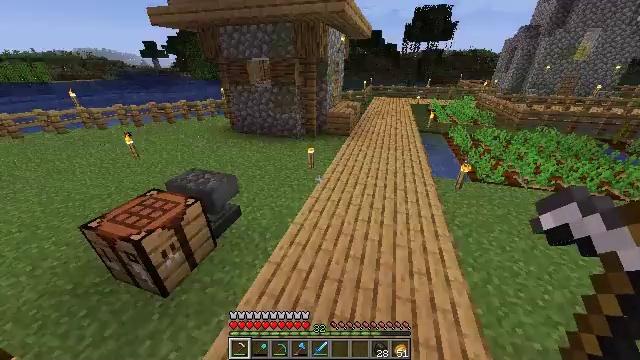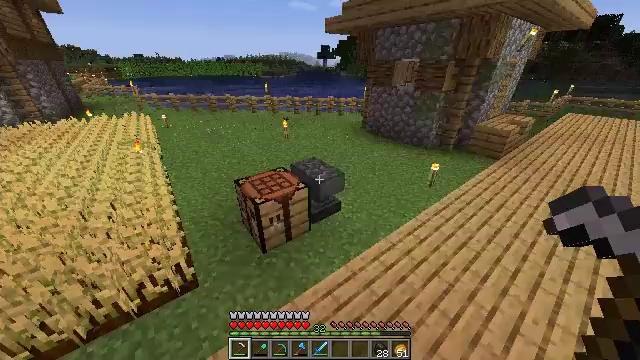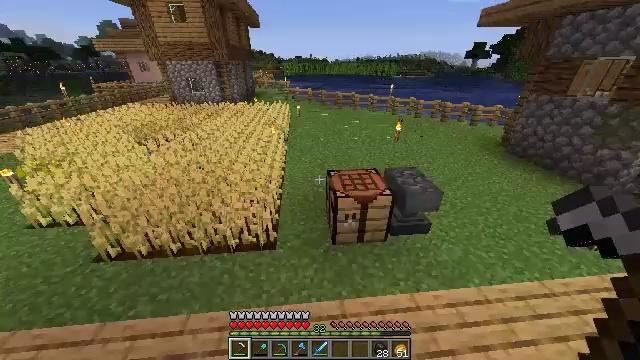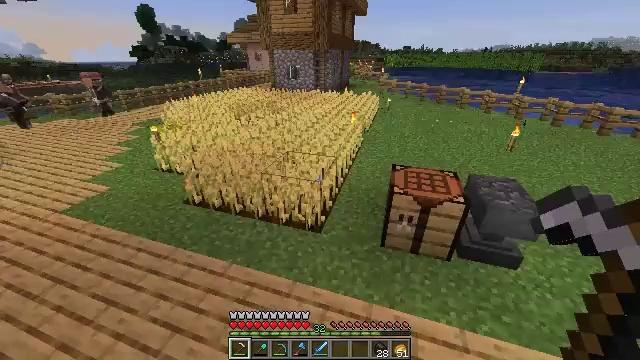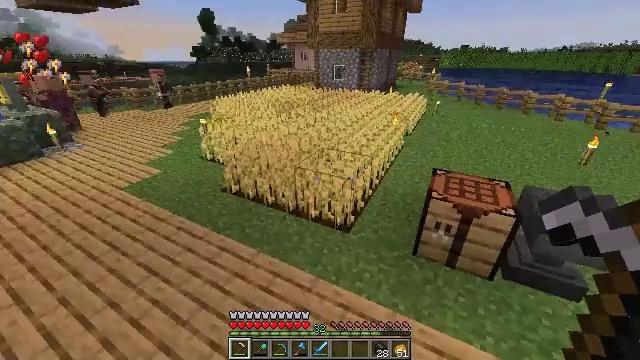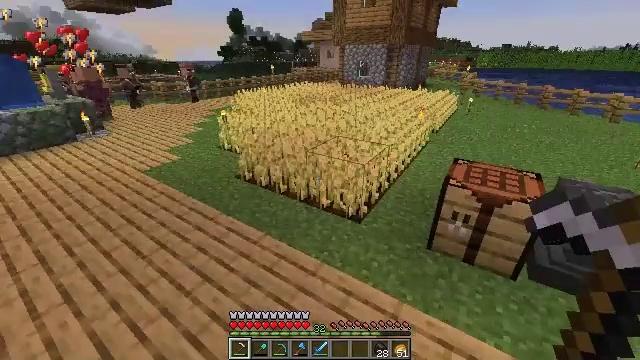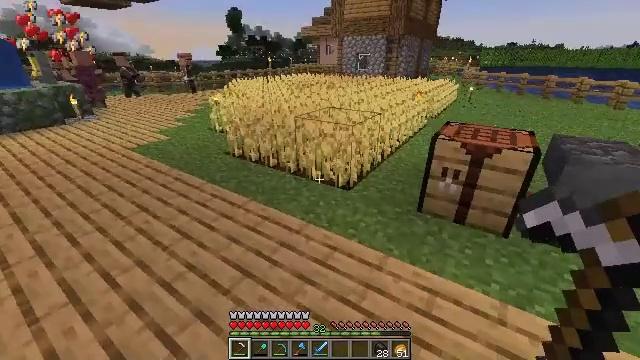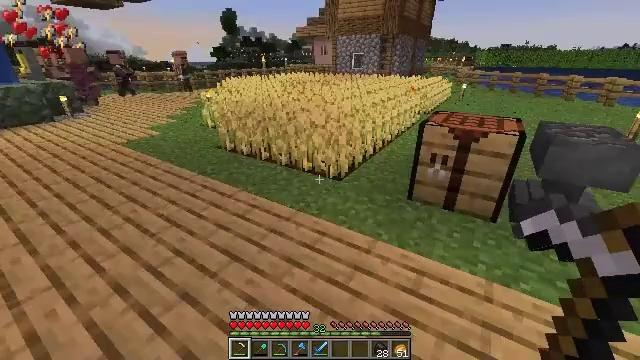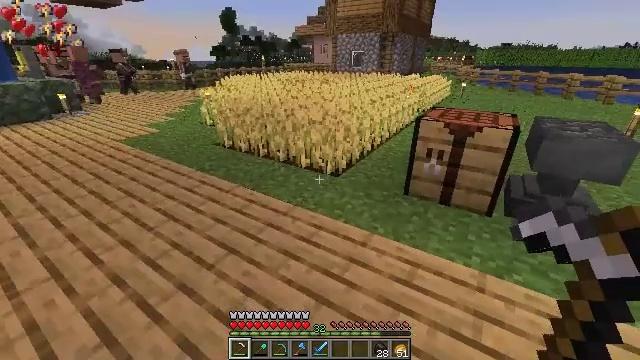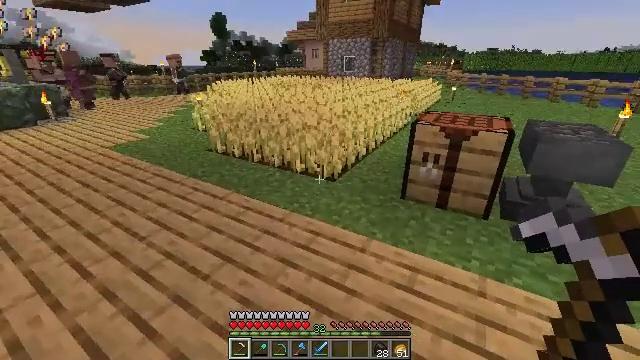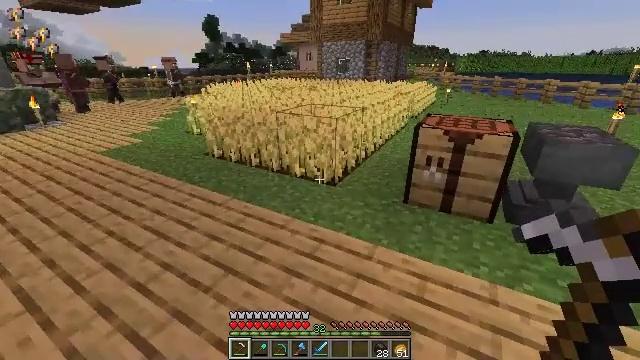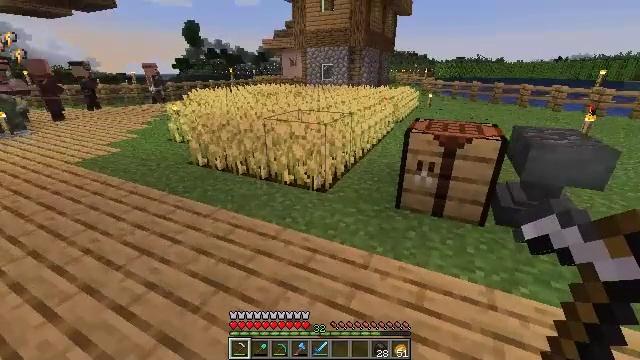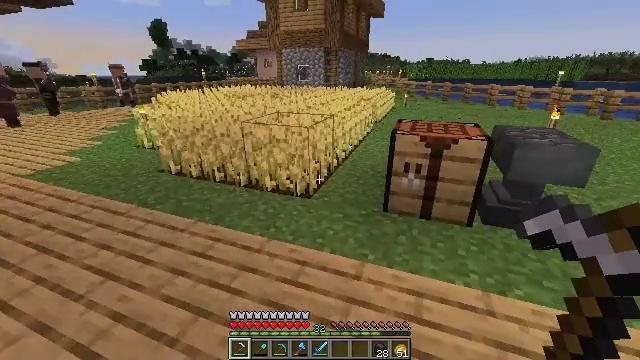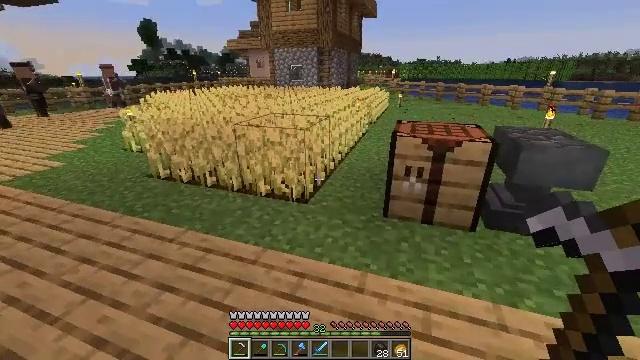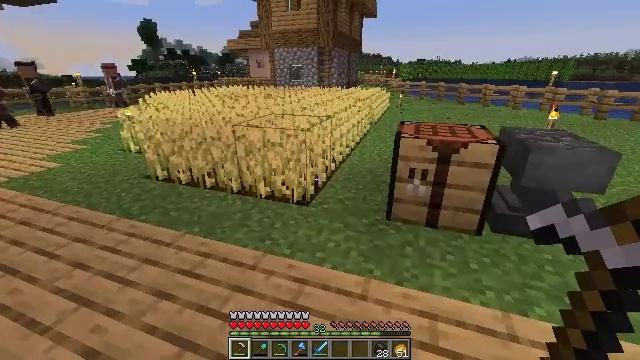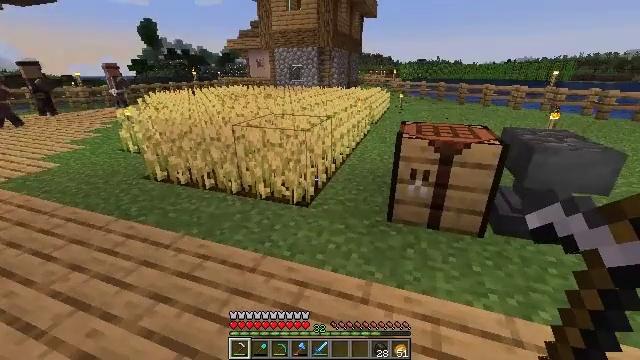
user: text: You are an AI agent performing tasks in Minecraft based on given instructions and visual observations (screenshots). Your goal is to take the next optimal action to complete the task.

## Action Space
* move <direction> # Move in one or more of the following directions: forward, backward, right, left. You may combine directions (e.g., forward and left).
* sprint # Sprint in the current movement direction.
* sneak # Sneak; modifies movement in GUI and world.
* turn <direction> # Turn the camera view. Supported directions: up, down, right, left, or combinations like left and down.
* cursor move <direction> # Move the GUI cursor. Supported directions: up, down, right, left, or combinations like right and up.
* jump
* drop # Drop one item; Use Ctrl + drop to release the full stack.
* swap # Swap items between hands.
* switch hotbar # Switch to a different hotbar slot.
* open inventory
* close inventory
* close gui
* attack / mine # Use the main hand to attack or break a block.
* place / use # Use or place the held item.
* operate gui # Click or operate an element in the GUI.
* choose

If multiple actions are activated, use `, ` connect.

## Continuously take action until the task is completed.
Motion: motion action
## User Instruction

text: Break the mature wheat plants.
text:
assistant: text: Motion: move forward, turn left
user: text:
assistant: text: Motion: turn left
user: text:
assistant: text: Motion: turn left
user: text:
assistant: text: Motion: turn left
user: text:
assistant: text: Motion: turn left and up
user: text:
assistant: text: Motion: move forward and move left
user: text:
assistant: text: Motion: move forward and move left
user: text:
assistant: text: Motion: move forward and move left
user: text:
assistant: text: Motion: move forward and move left, turn right
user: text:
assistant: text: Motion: move forward and move left, turn right
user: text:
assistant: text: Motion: move forward, turn right and up
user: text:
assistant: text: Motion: move forward, turn right
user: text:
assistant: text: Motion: turn right
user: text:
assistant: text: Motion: no_op
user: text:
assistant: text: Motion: no_op
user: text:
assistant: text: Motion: no_op
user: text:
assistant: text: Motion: turn left
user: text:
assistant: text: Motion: turn left
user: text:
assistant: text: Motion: no_op
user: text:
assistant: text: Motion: move forward
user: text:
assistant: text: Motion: move forward, attack / mine
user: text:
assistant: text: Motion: move forward, attack / mine
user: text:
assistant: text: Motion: move forward, attack / mine
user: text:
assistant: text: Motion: move forward, turn right
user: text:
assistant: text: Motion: move forward, turn right
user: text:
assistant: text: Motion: turn right
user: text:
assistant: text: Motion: no_op
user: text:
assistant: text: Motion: no_op
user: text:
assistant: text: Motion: move forward
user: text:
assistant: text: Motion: move forward, attack / mine